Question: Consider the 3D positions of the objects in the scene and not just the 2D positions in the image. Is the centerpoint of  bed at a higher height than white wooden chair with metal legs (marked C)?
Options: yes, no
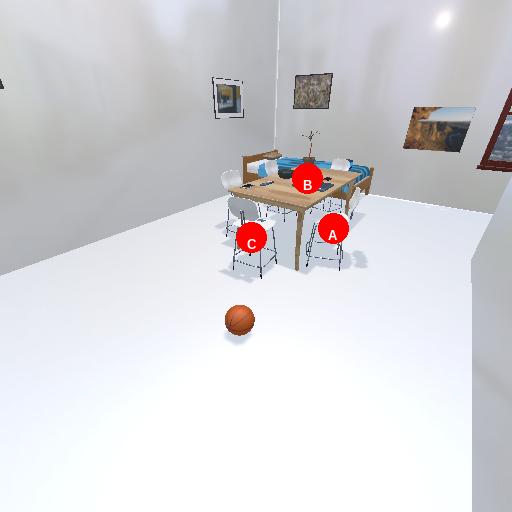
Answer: yes